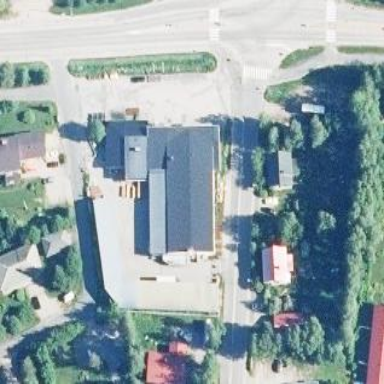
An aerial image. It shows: Retail building.